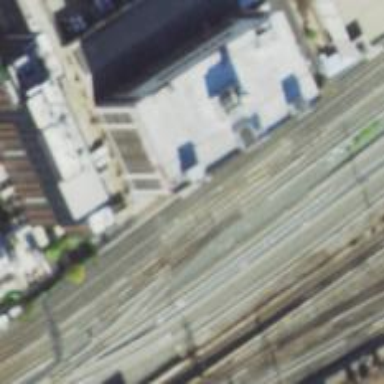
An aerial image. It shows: Electrified railway yard with rails.